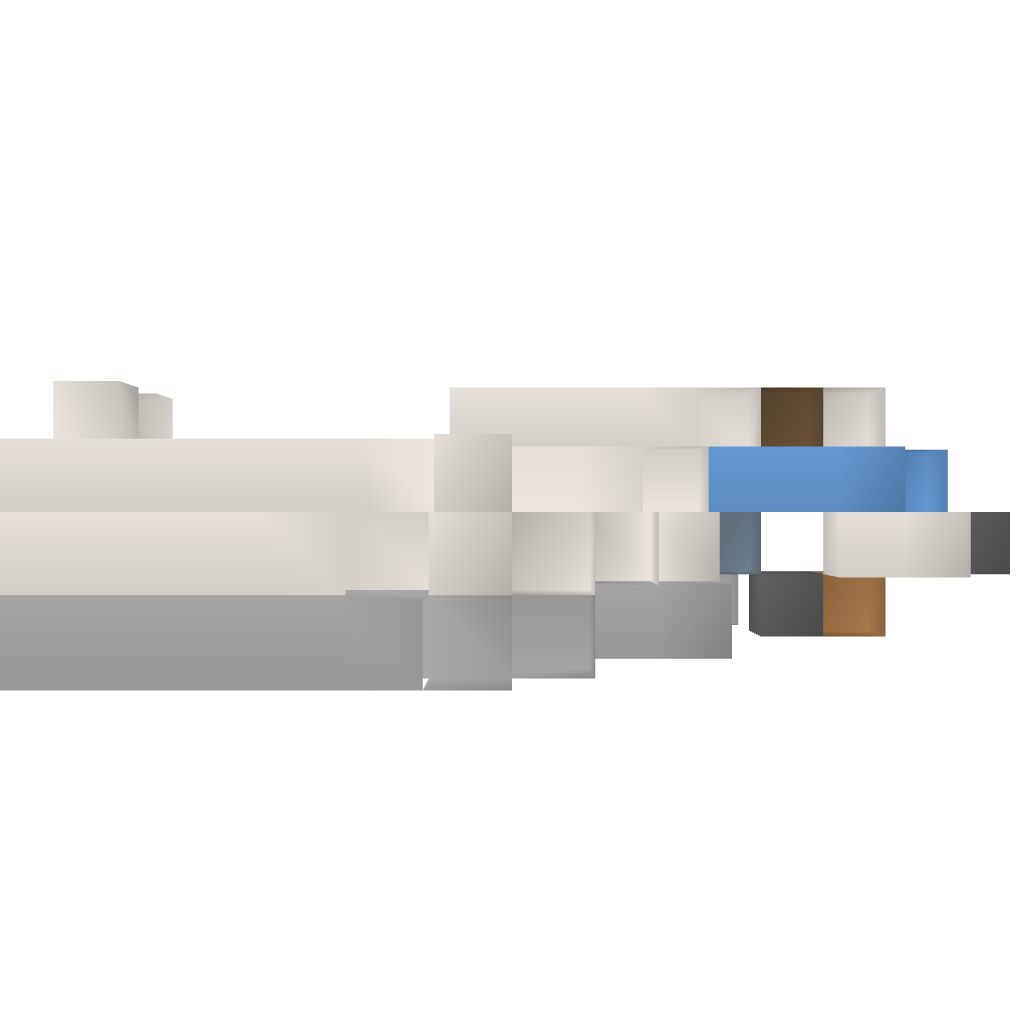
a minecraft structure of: Jet Fighter